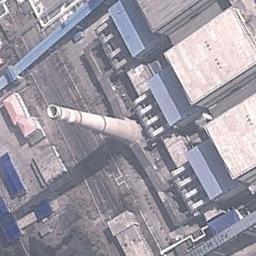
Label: thermal_power_station